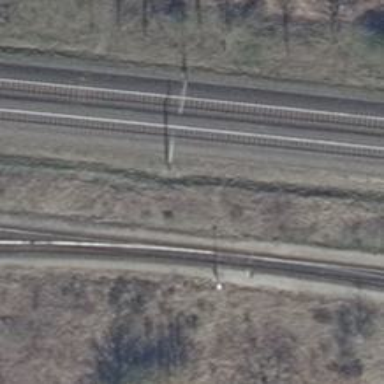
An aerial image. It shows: Railway switch.